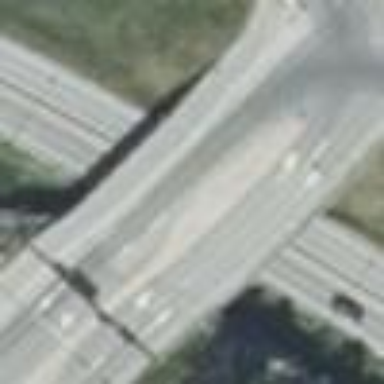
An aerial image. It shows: Man-made bridge.